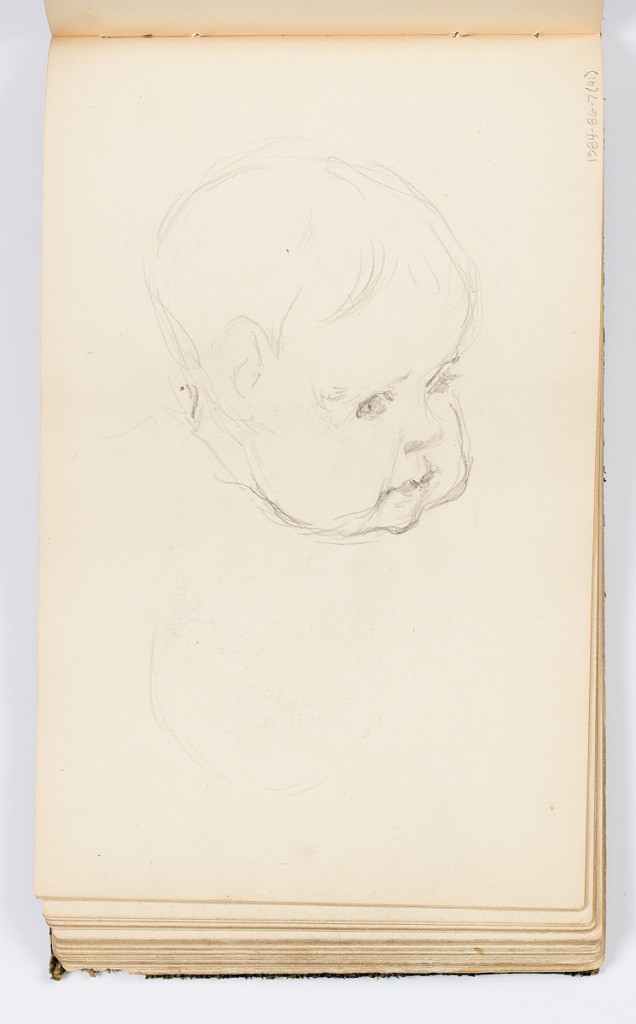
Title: Sketchbook Page: Baby's Face
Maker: Kenyon Cox, American, 1856–1919
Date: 1883
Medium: Graphite on paper
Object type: Sketchbook folio
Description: Sketch of a baby's face, looking towards the right.